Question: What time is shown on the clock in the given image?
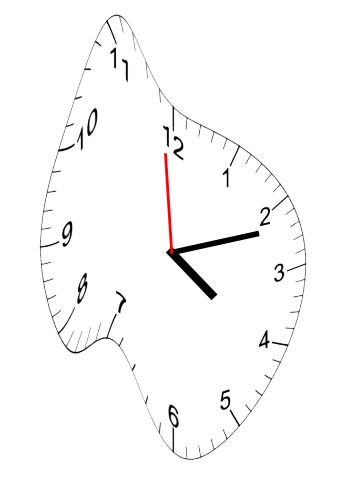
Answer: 04:11:59